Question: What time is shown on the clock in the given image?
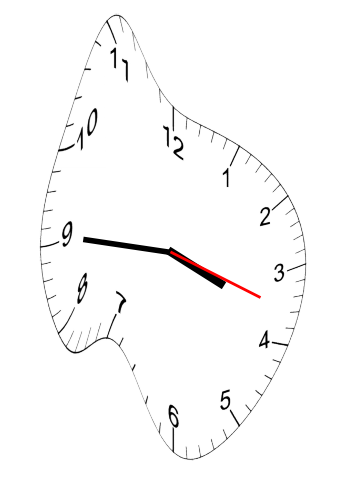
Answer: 03:45:18